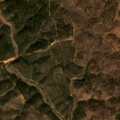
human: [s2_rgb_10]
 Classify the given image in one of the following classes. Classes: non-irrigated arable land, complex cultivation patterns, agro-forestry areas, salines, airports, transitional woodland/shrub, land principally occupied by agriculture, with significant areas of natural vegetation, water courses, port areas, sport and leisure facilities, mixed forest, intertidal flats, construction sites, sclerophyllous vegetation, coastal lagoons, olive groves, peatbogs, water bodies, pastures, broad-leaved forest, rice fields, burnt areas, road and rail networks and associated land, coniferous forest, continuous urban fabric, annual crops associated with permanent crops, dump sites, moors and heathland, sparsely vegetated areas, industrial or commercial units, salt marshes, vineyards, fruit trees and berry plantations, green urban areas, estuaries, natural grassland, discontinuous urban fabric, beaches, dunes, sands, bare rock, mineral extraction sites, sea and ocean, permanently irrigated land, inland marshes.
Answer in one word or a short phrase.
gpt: non-irrigated arable land, agro-forestry areas, broad-leaved forest, transitional woodland/shrub